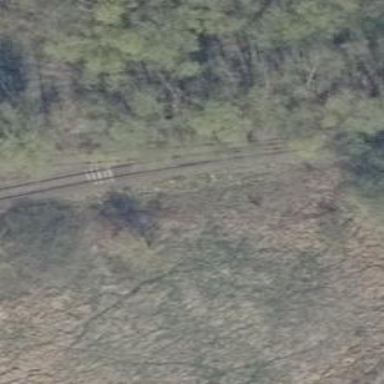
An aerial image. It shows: Abandoned railway.